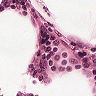
Metastatic tissue present: no